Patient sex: F
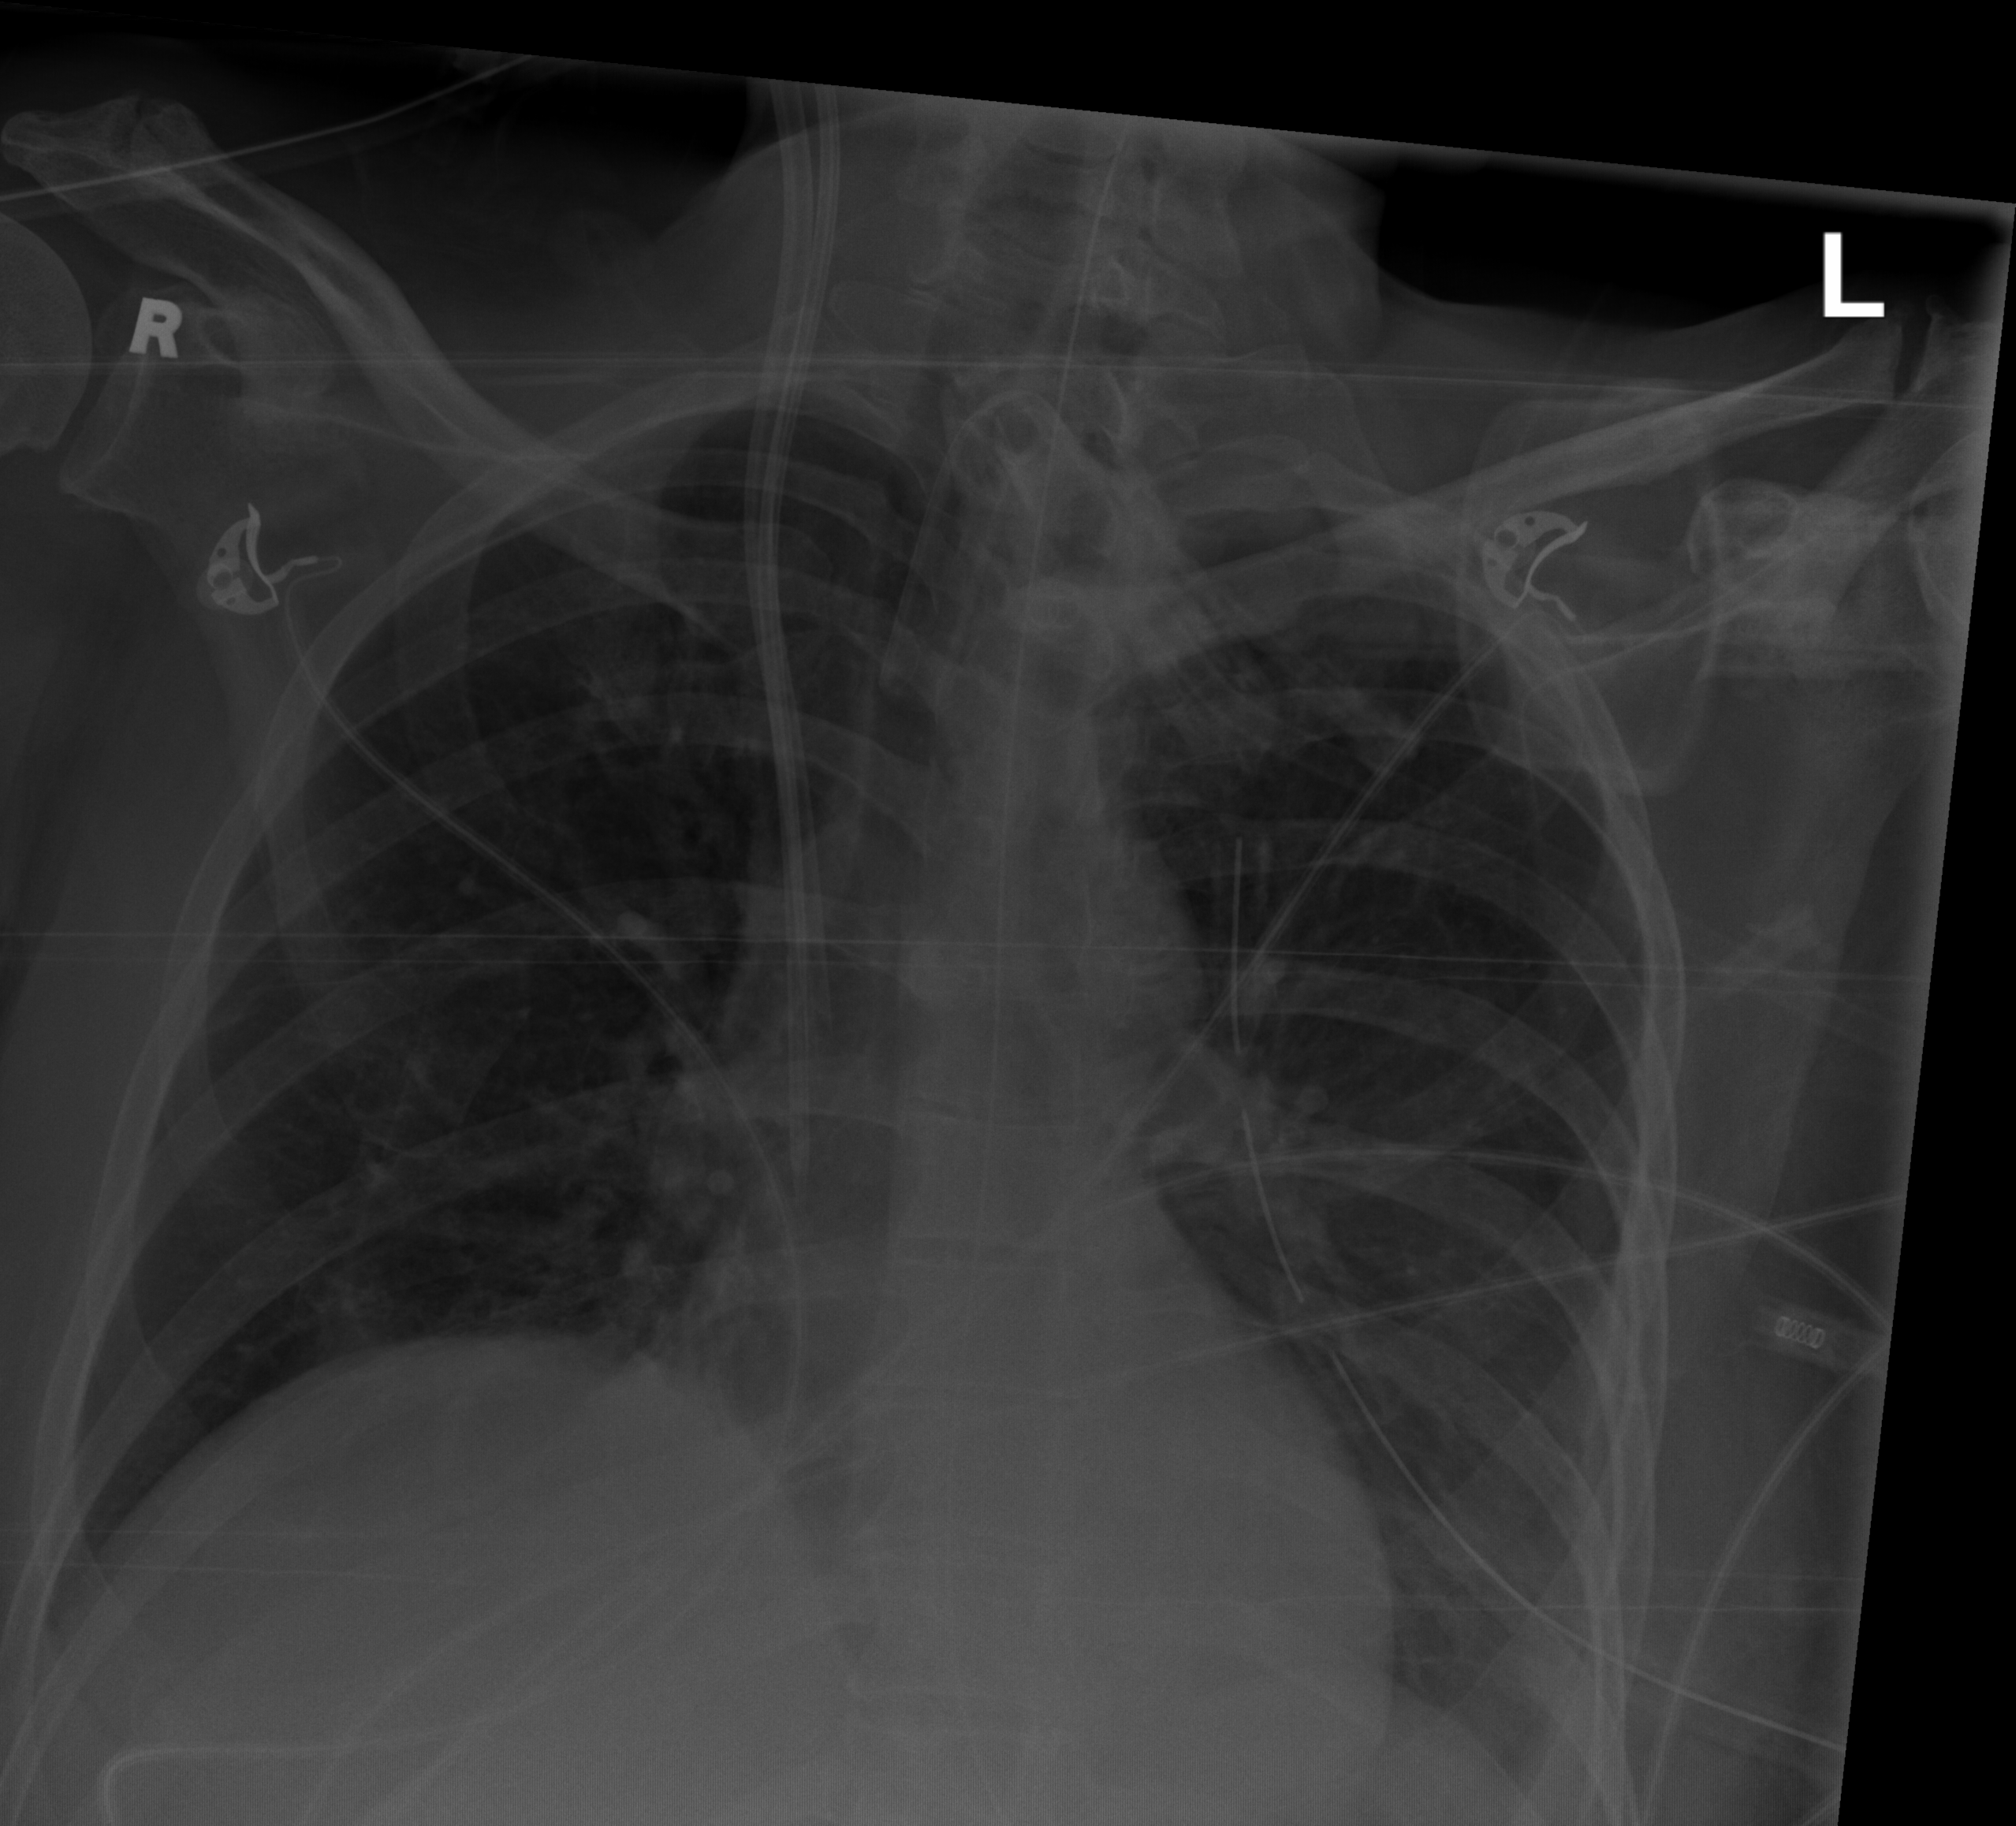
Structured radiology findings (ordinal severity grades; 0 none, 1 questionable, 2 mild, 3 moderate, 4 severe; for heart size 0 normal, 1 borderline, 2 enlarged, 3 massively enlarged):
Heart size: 0
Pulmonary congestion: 0
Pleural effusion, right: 2
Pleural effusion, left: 3
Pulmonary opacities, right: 0
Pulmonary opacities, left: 0
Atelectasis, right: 2
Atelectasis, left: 2